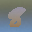
Label: 8